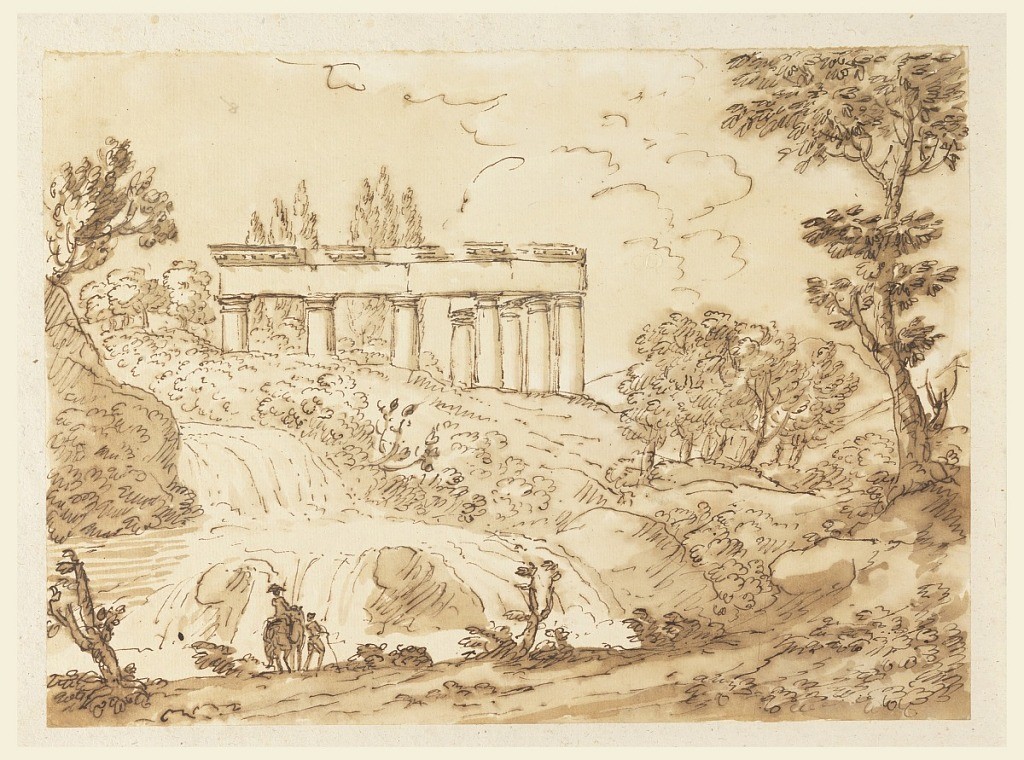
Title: Landscape with Temple Ruins
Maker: Carlo Marchionni, Italian, 1702–1786
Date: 1770–1786
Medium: Pen and ink, brush and bistre on paper
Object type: Drawing
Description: Landscape view. The upper parts of the columns and the entablature of two sides are shown over the horizon. Mountainous country with a waterfall, beside which two men are shown, one on horseback.